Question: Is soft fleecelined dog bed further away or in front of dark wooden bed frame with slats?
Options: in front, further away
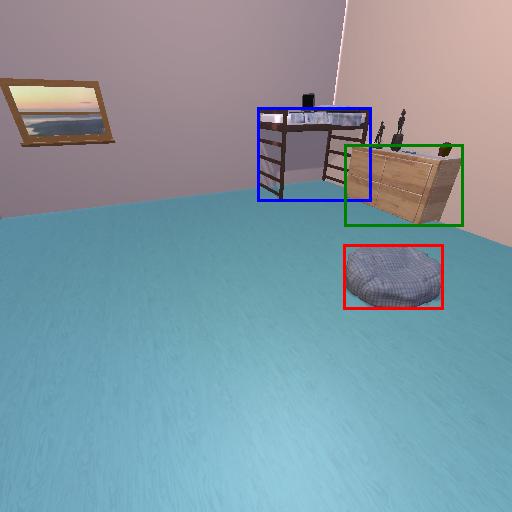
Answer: in front